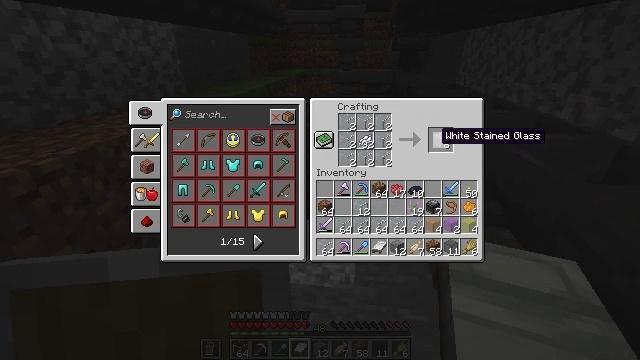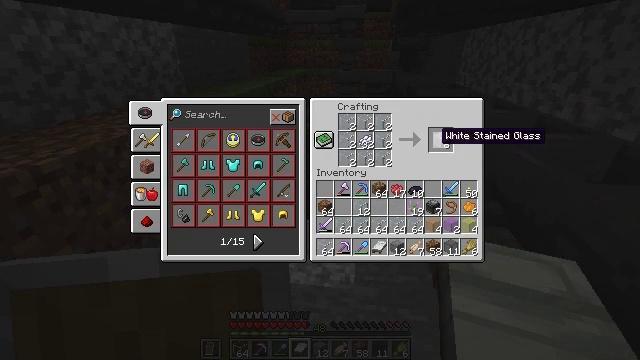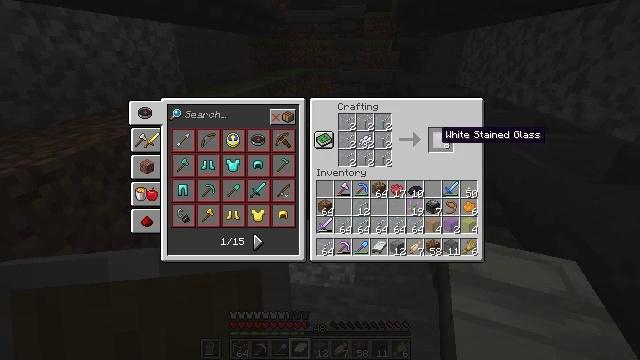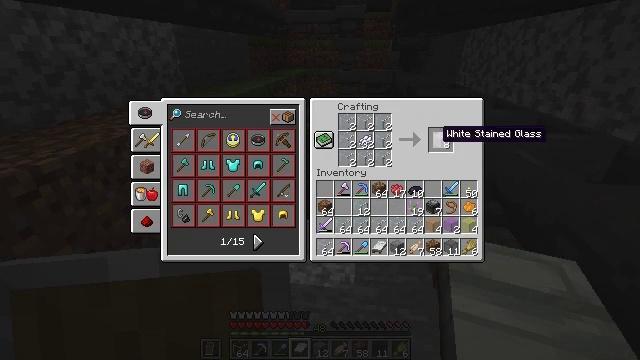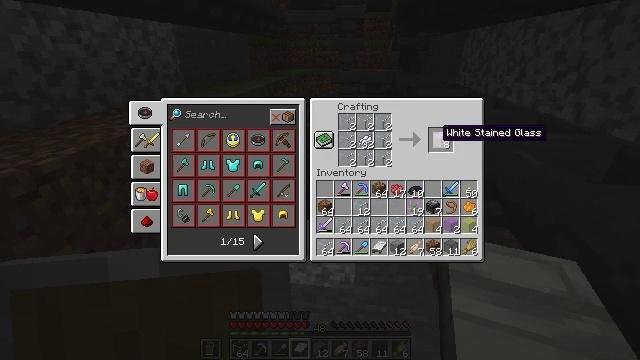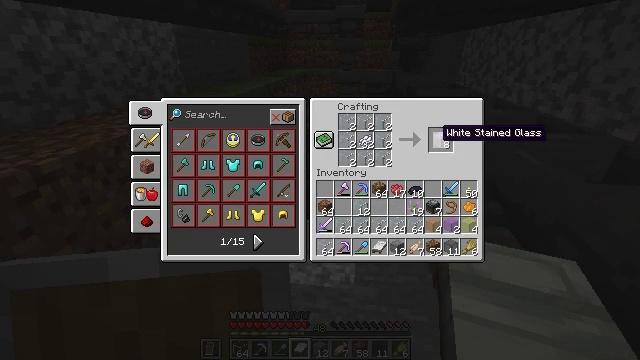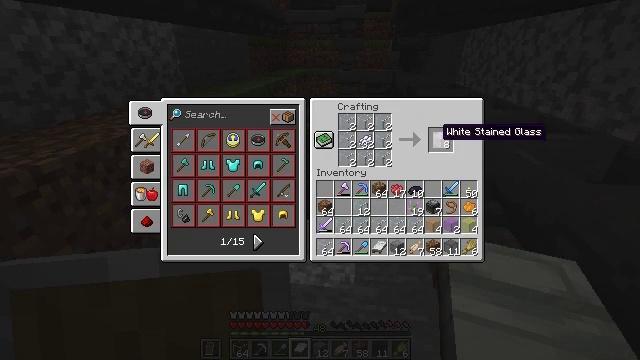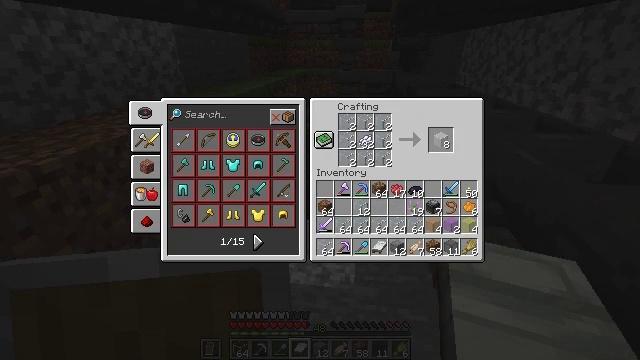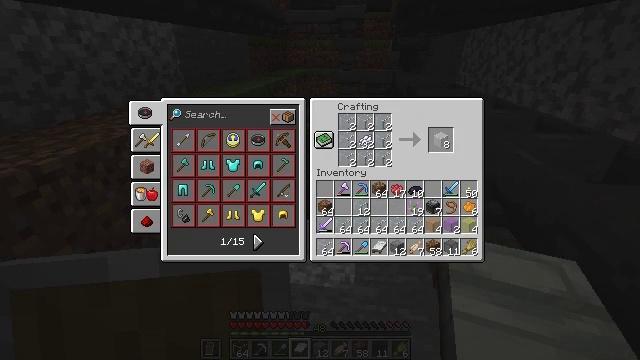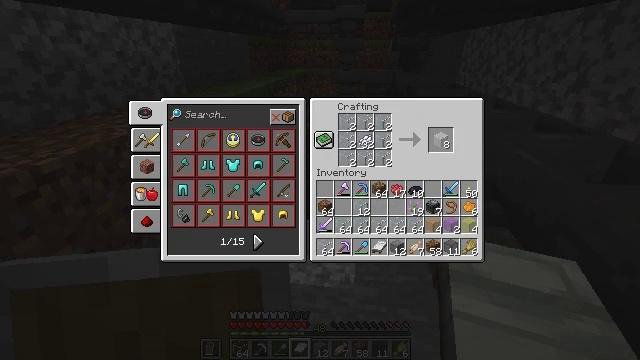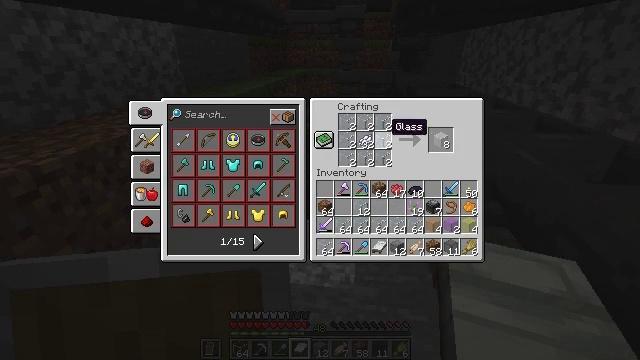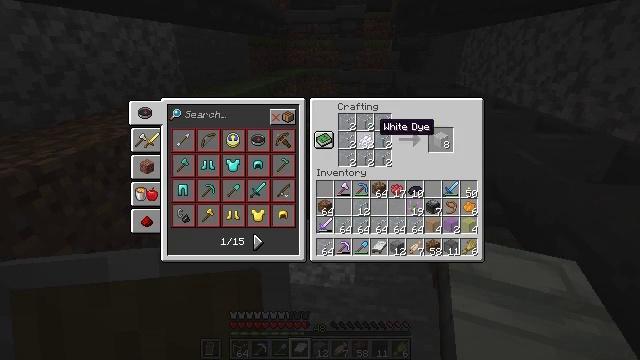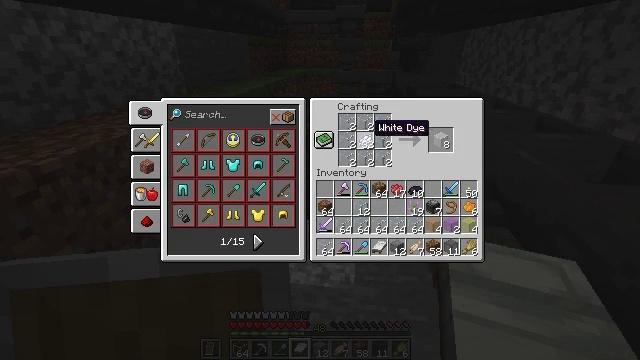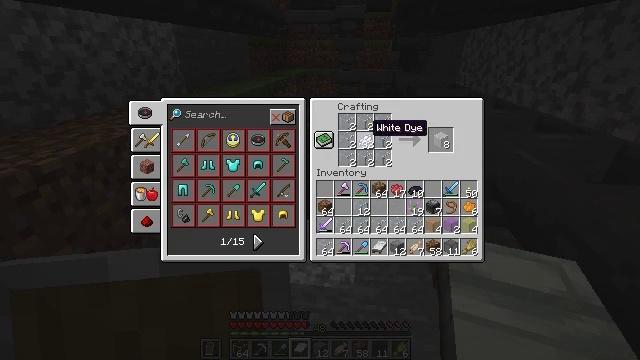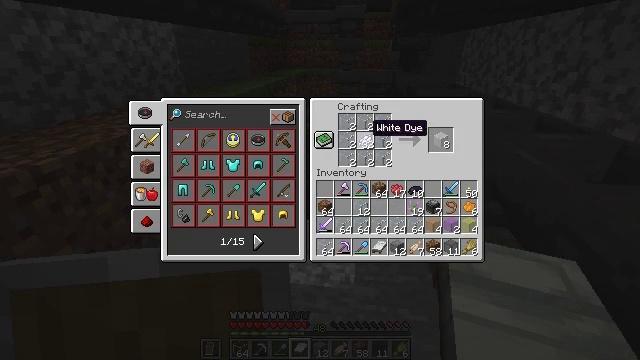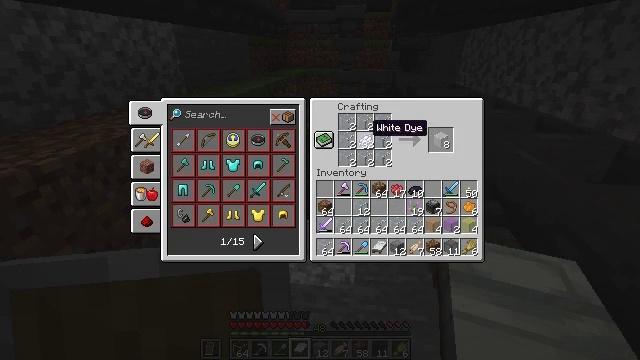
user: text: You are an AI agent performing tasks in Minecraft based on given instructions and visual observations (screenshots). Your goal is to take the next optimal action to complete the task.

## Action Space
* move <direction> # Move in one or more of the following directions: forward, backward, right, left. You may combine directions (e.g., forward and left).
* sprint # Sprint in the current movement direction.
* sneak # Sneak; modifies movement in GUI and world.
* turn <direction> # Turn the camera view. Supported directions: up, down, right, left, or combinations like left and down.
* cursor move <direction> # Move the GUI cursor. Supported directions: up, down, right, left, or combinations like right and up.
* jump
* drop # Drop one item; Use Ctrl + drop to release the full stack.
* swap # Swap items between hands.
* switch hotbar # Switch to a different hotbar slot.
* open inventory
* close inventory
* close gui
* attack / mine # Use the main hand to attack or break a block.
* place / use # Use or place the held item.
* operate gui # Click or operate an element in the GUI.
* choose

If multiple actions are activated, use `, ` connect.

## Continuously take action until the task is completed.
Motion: motion action
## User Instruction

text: Combine glass with white dye to get white stained glass.
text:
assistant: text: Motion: sneak
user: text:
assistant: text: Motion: sneak
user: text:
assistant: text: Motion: sneak
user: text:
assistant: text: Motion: sneak
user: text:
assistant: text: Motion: sneak
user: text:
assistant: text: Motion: sneak
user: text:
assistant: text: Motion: sneak, cursor move left
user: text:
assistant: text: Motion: sneak, cursor move left
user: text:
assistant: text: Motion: sneak, cursor move left
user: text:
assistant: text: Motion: sneak, cursor move left
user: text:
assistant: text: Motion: sneak, cursor move left
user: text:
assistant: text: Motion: sneak
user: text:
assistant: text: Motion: sneak
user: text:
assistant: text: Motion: sneak
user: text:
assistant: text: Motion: sneak
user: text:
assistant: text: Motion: sneak
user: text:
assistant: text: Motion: sneak, cursor move right
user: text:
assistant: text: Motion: sneak, cursor move right
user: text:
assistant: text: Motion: sneak, cursor move right
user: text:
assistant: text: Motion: sneak
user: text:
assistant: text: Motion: sneak
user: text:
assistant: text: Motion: sneak
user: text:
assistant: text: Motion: sneak
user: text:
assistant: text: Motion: sneak, choose
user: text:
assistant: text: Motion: sneak, choose
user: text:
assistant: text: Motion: sneak
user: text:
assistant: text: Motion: sneak
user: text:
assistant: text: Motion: sneak
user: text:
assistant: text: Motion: sneak